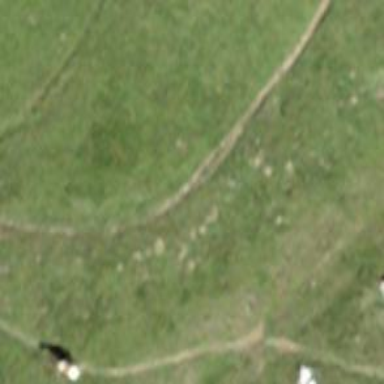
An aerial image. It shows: Ground path.